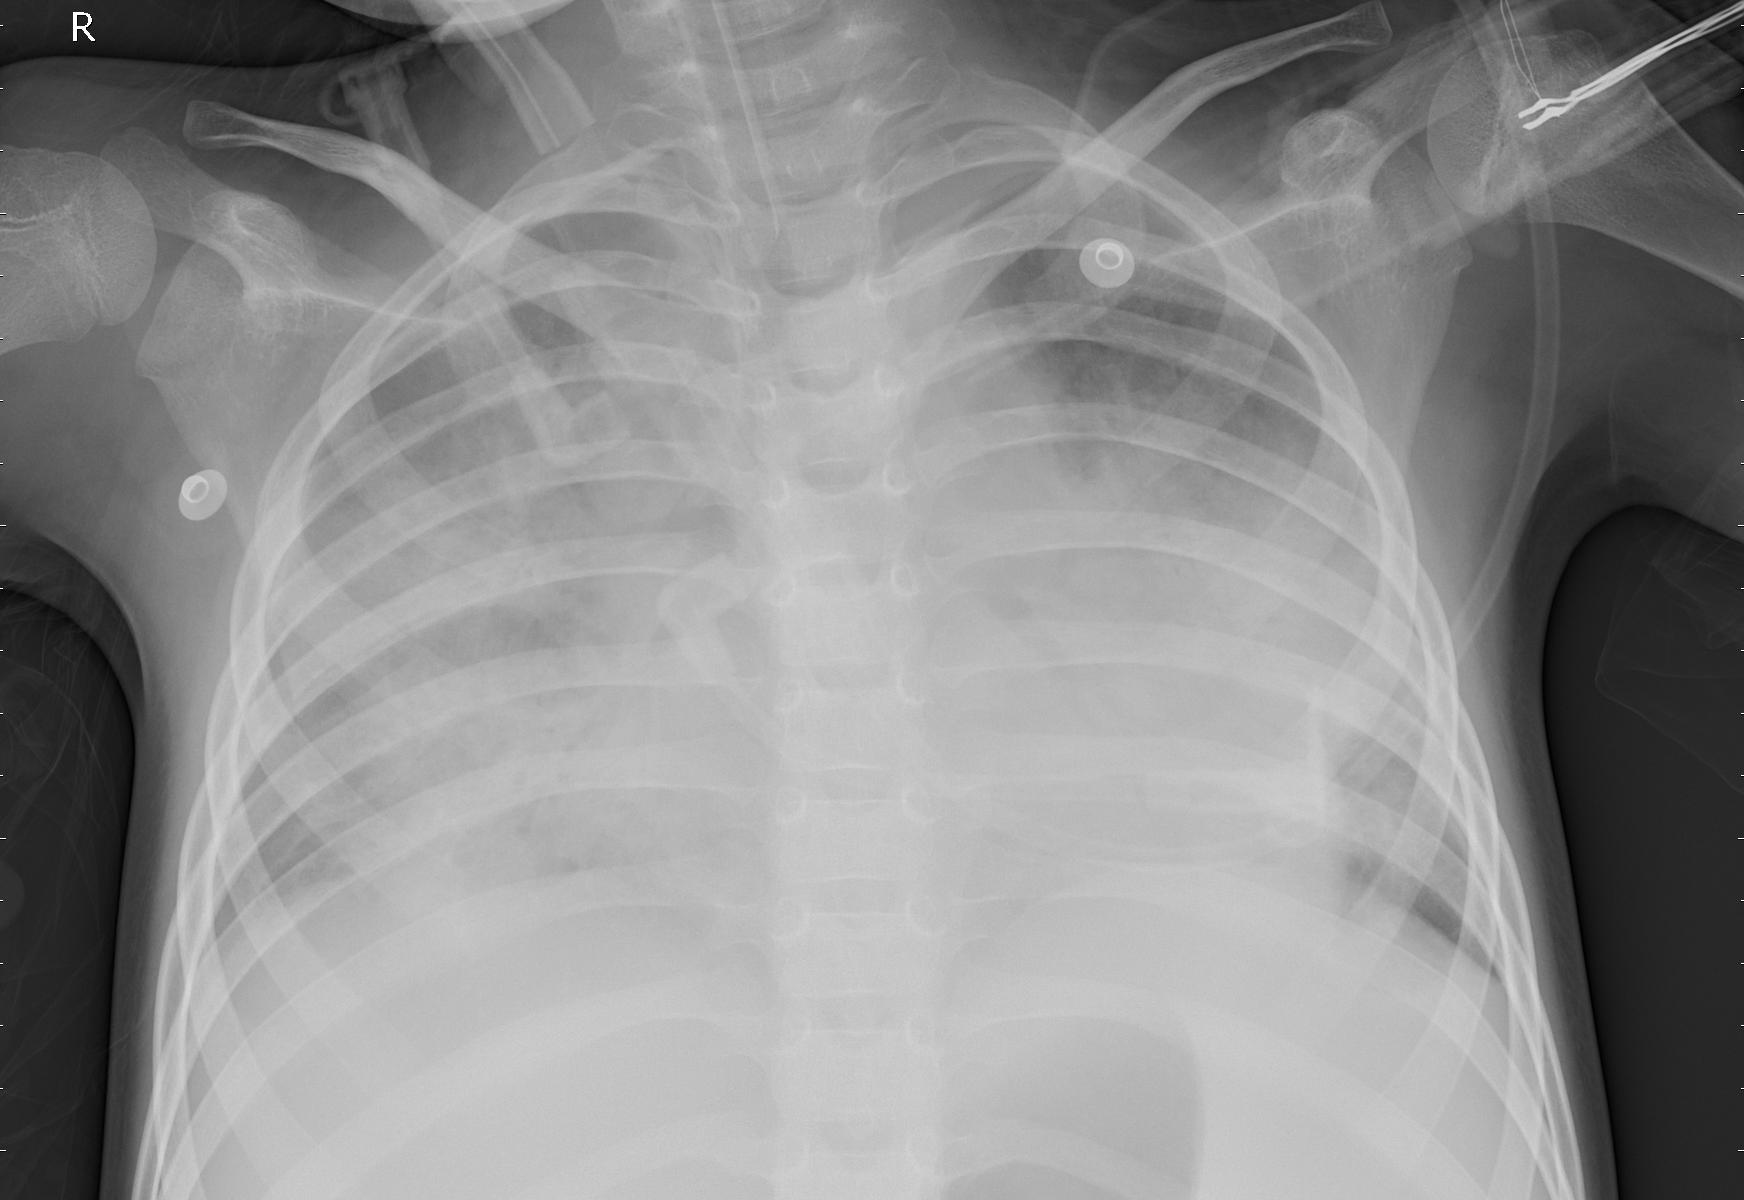
Diagnosis: PNEUMONIA